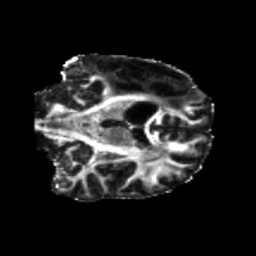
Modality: FA
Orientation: coronal
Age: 27
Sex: female
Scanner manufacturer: siemens
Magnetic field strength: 3 T
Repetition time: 5.25 s
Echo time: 0.08 s